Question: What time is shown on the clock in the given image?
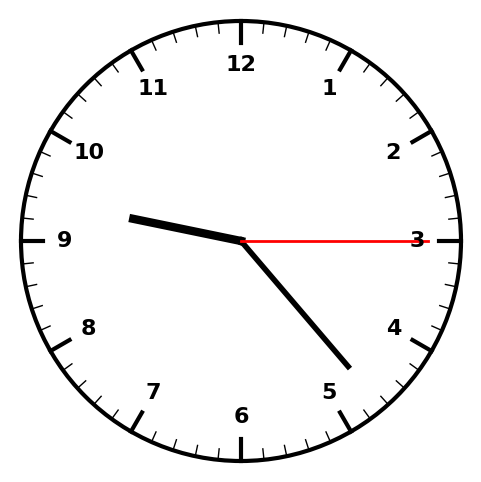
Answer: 09:23:15